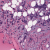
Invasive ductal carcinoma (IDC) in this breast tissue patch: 1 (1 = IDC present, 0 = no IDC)